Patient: sex M, age 76
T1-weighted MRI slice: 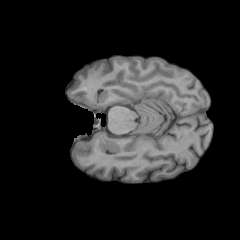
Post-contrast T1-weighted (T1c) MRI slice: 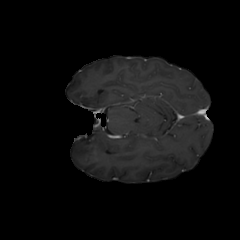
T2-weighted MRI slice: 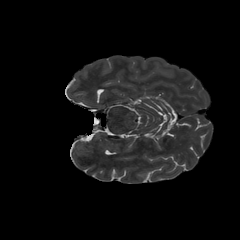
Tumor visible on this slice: no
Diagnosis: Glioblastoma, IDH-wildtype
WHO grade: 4